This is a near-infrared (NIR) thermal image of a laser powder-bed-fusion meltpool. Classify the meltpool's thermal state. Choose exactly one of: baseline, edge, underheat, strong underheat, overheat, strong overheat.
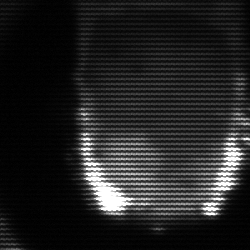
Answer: baseline